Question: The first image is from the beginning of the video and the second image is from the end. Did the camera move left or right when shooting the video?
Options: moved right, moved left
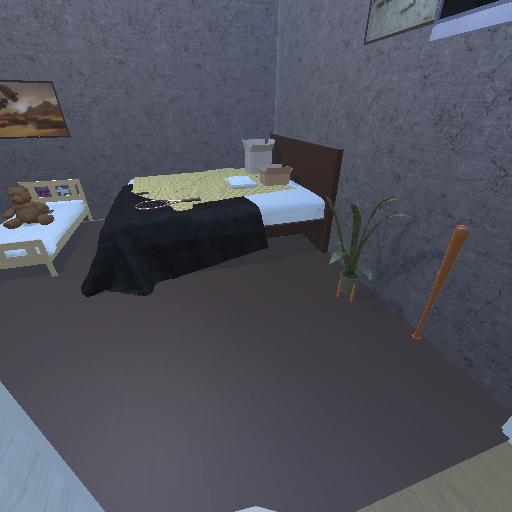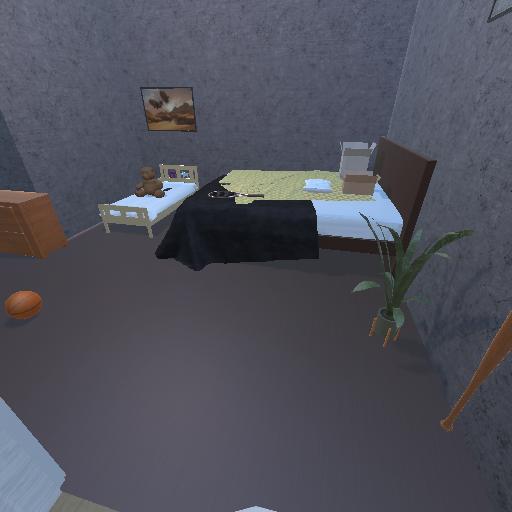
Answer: moved right